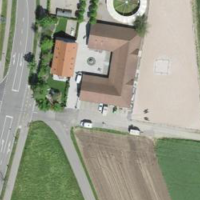
EUNIS habitat code: 53
Species observed at this site:
Impatiens parviflora